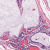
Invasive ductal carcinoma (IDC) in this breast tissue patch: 1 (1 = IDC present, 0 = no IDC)